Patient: sex F, age 35
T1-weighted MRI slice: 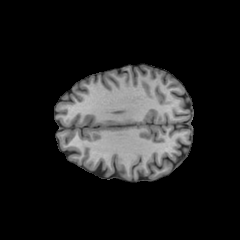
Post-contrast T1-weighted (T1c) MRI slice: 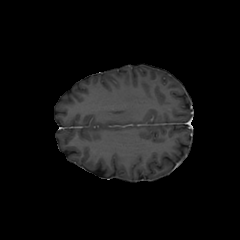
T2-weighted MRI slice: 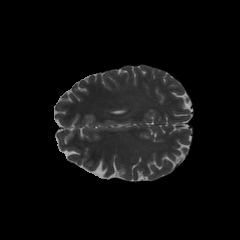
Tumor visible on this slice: no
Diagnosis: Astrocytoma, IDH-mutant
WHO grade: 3